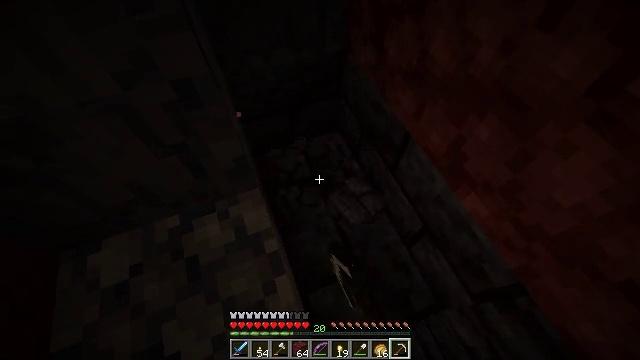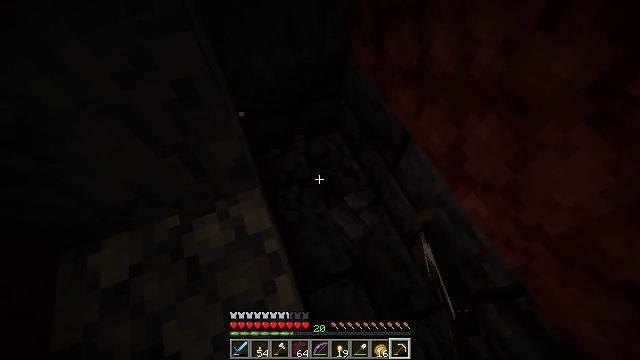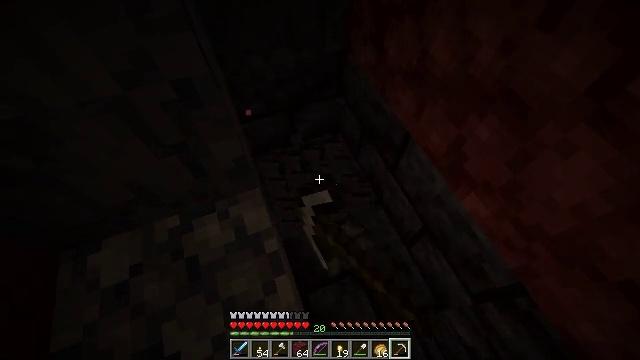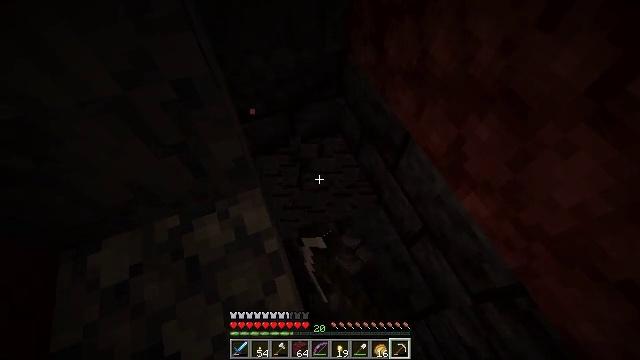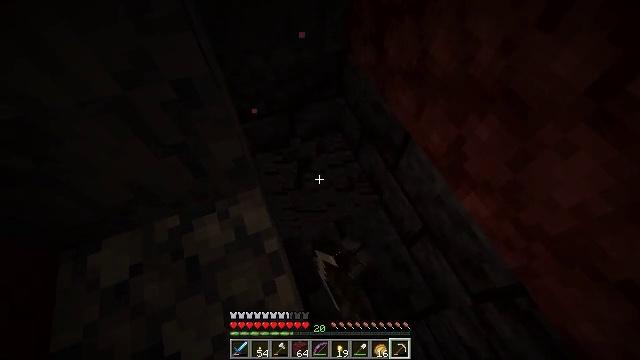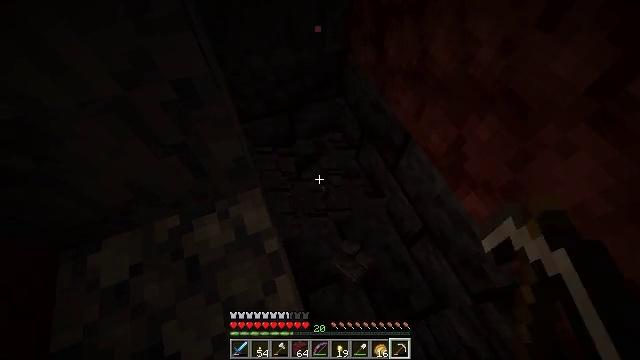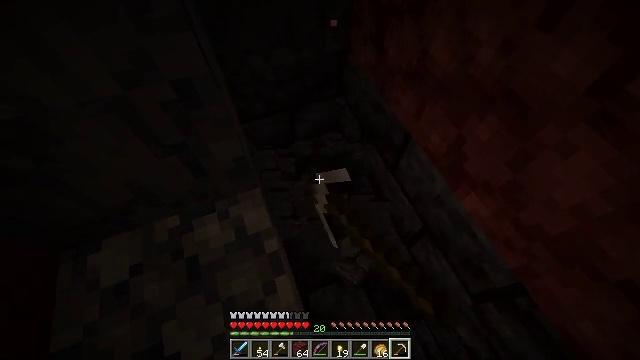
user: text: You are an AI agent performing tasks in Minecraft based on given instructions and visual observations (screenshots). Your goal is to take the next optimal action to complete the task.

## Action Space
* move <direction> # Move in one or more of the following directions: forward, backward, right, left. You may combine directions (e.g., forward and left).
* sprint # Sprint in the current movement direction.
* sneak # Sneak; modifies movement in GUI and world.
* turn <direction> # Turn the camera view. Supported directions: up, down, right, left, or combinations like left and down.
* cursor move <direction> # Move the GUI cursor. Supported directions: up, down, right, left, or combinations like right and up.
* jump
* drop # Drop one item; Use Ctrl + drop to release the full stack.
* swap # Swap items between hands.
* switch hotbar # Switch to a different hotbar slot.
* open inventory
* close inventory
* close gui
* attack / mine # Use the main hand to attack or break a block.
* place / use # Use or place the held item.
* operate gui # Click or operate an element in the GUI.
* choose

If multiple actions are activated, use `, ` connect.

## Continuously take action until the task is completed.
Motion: motion action
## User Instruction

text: Mine polished blackstone bricks.
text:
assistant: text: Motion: sneak, attack / mine
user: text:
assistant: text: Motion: sneak, attack / mine
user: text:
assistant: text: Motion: sneak, attack / mine
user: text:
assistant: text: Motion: sneak, attack / mine
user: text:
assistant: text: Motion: sneak, attack / mine
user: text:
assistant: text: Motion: sneak, attack / mine
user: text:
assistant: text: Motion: sneak, attack / mine